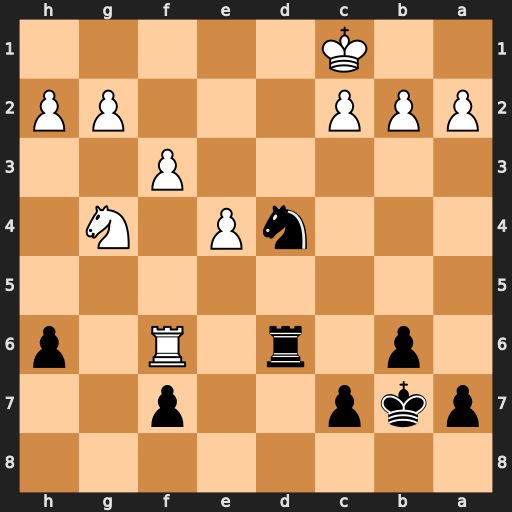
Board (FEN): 8/pkp2p2/1p1r1R1p/8/3nP1N1/5P2/PPP3PP/2K5
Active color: b
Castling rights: -
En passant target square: -
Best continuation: Ne2+ Kb1 Rd1#